Question: I have noticed that so many times, and i don't know why it works like this

for this example :
it is all written in asp, buffering on, IIS 7, carrier class server, full of RAM and CPU
As you can see on capture, first the main page is executed, then 3 ajax scripts are called, with Jquery.
I had to call the first one before document.ready event to make it answers before the 2 others.
Otherwise, if the 3 are called at the same time, they won't get answer until the slowest one has finished executing.
The 2 lasts are called at document.ready. We clearly see that the 2 start to respond when execution of the slowest one is over. But the lightest one would be very fast alone, some ms.
This happens too when i download some files from the app. The app sends files using bynarystream method. When a file is downloaded from a browser client, app wont answer to any other browser request(I mean in another tab for example) until download is finished.
The strange thing is that you can open another browser (IE, Chrome...) and the server will answer any request immediately, but will act the same for this new browser. No requests from this browser can be run in parallel.
I know ASP is a old stuff, but can somebody tell me why it works like this ?
Is it due to browser limitations or technology? due to session mechanism? due to IIS ? due to database accesses (I believe no because downloads don't involve DB access when streaming content) ?
Would it work in another way for others languages and environment ?
Can i change this behavior ? How ?
Cheers
Fred
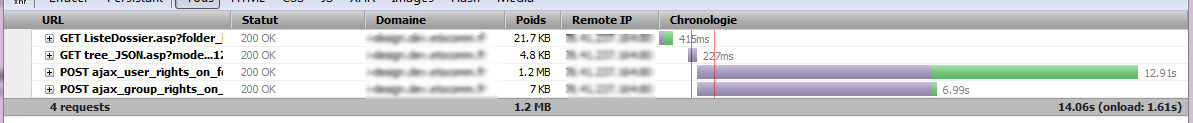
Answer: Try and disable sessions for GetListeDossier.asp and I would expect your other requests will run concurrently with this page...
Sessions are single threaded and hence pages using sessions can only get processed sequentially.